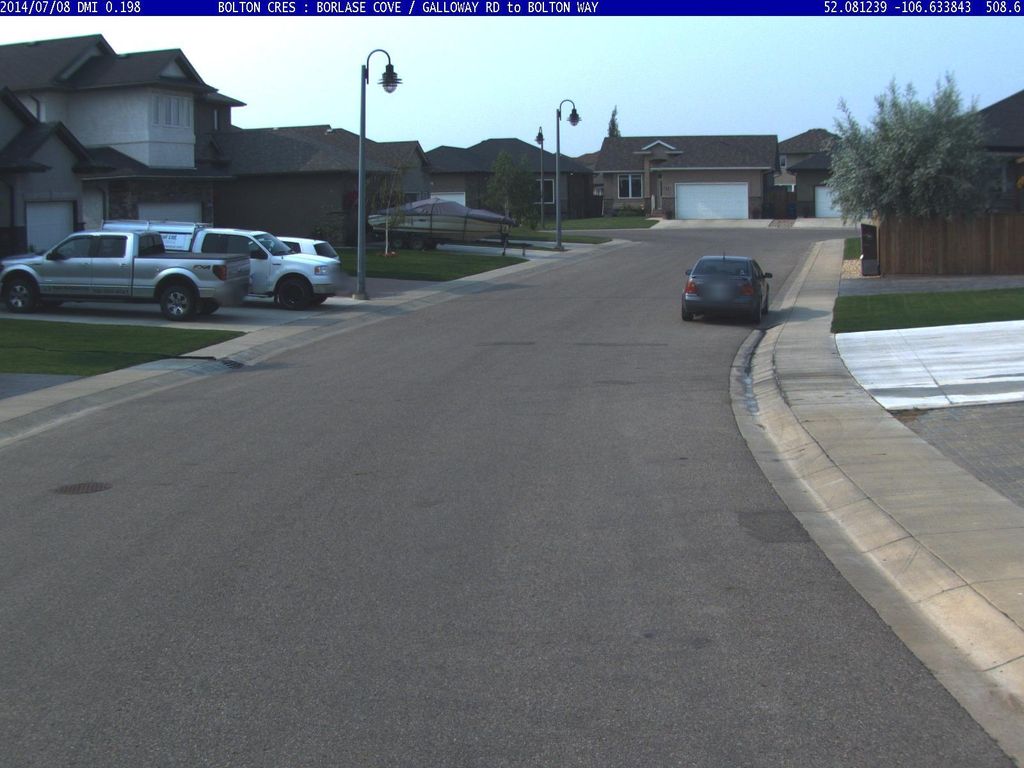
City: saskatoon